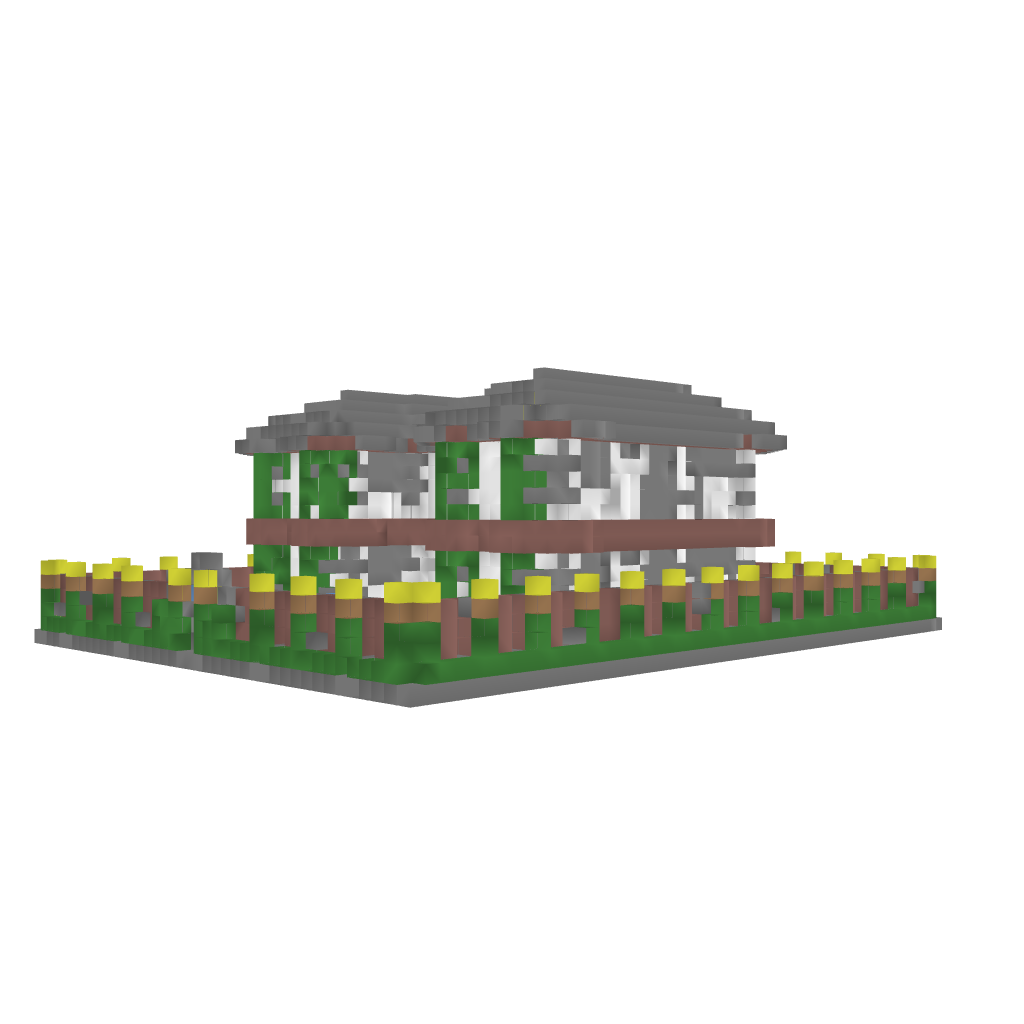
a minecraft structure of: Fancy 2 Floor House high quality